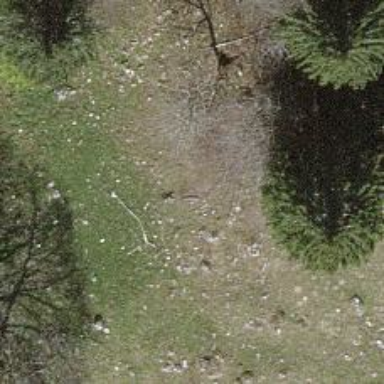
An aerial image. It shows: Single tag "natural: tree."